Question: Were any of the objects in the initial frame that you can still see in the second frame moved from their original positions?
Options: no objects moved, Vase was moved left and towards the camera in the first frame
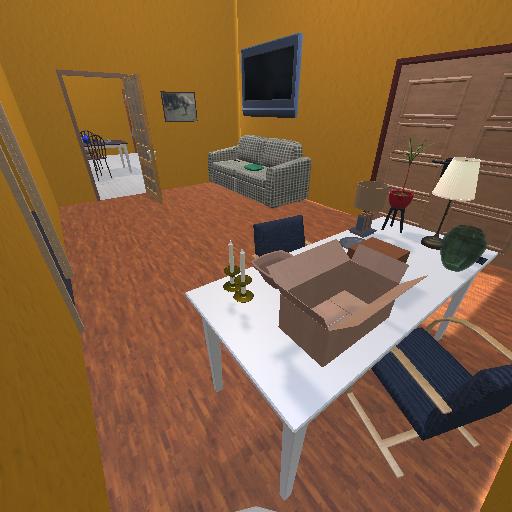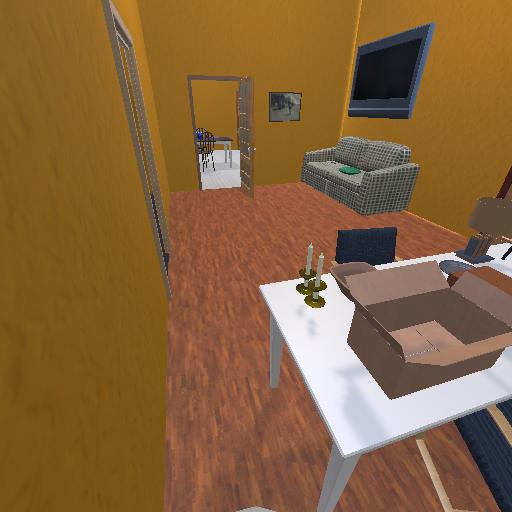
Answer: no objects moved